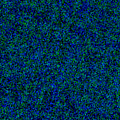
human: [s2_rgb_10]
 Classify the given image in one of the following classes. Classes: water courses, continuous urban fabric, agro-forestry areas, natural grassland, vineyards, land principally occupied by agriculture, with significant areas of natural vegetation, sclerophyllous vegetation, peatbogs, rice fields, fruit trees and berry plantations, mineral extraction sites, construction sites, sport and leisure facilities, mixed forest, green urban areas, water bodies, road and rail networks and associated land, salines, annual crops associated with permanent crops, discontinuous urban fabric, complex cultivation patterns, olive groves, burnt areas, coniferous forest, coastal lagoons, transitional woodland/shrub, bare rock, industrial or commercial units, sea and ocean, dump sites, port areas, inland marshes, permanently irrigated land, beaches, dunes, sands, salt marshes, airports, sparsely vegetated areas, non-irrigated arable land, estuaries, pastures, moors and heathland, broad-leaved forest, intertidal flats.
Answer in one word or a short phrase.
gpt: sea and ocean